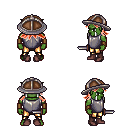
a pixel art fantasy rpg character, male body template, orc, green skin, steel chest armor, gold greaves, red loose hair, chain helm, leather bracers, maroon shoes, dagger, four views (front, back, left, right), 2x2 character sprite sheet, small pixel art, hard edges, no anti-aliasing